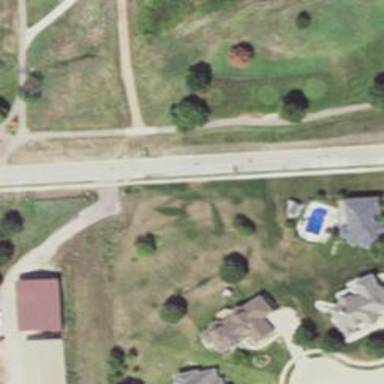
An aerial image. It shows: Service road used as golf cart path.